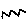
Label: zigzag